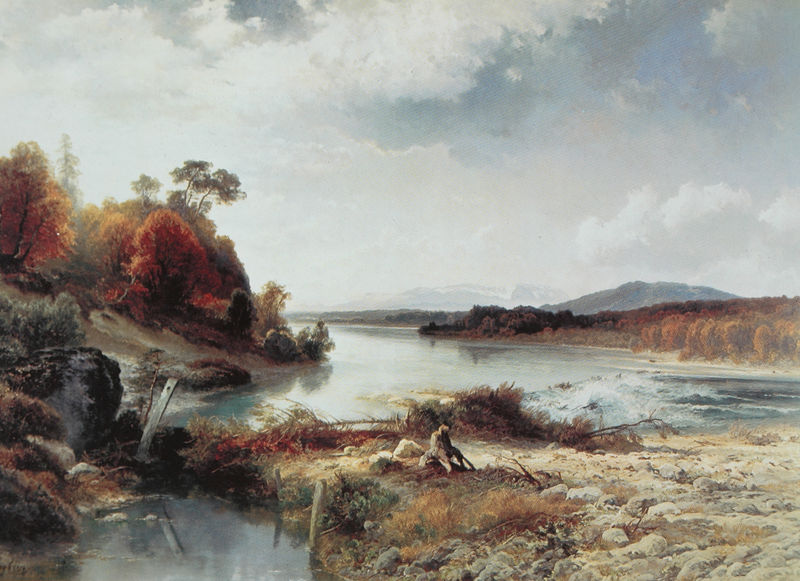
Titel: An der Isar bei Lenggries
Künstler: Josef Wenglein
Institution: (Privatbesitz)
Schlagwörter: baum, berg, blau, felsen, gemälde, himmel, laub, mann, wasser, weiß, wolken, aquarell, bäume, fluss, landschaft, ocker, sand, see, sitzen, teich, ufer, äste, braun, grau, hell, holz, licht, schwarz, ausblick, blick, eis, gras, rasen, rot, schnee, wiese, wolke, beige, mensch, stein, steine, einsamkeit, ferne, gräser, horizont, hügel, kalt, natur, schilf, spiegelung, weite, einsam, gebüsch, gewässer, sonne, sträucher, wiesen, land, figur, wald, wasserfall, bewölkt, gischt, küste, sommer, wellen, ruhe, abhang, berge, fläche, gebirge, nebel, geröll, herbst, winter, rast, damm, böschung, friedrich, romantik, treibholz, woken, liegend, reflexion, unscharf, flechten, heide, wurzel, flusslandschaft, moos, wälder, brett, gefälle, tanne, landzunge, fisch, verschwommen, springen, wanderer, hain, kühl, balu, wipfel, hirte, ausruhen, koch, baumstumpf, findling, herbstlaub, rostbraun, nebelschwaden, eisblau, stausee, p, schznee